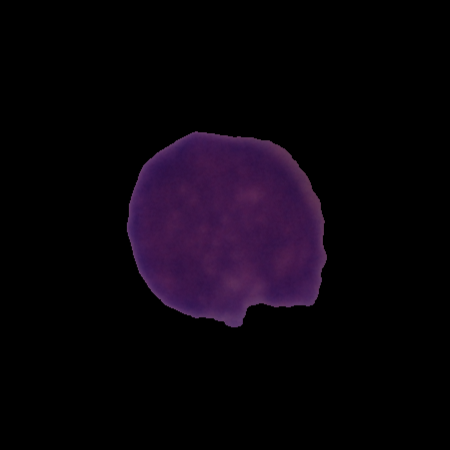
Label: cancer